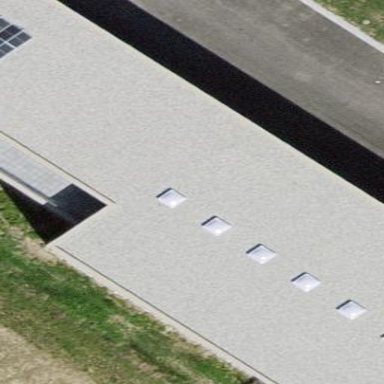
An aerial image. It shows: Hangar.